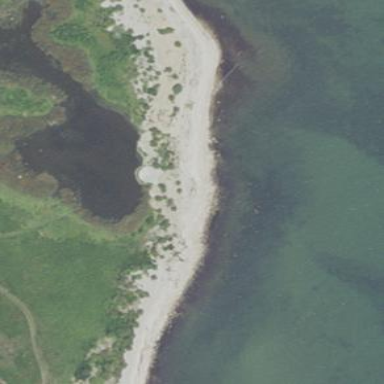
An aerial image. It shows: Sandy beach.